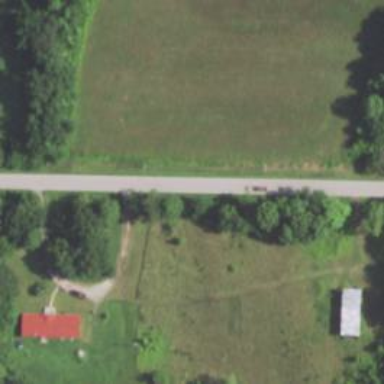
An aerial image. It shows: Unclassified road.